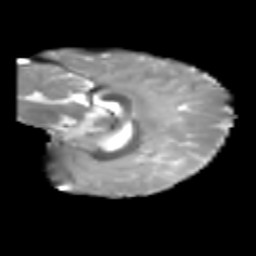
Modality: T2w
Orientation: sagittal
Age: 6
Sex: male
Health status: healthy